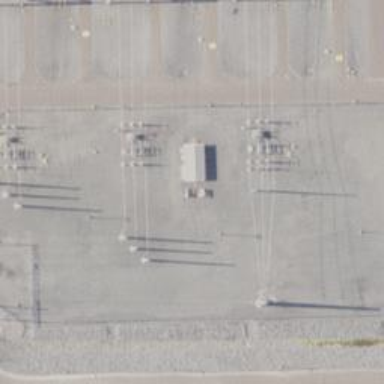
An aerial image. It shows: Switch used for power control.